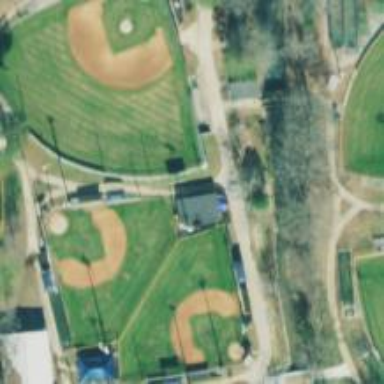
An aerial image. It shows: Baseball pitch for leisure and sports activities.